Modality: CBCT
Slice 53 of 114
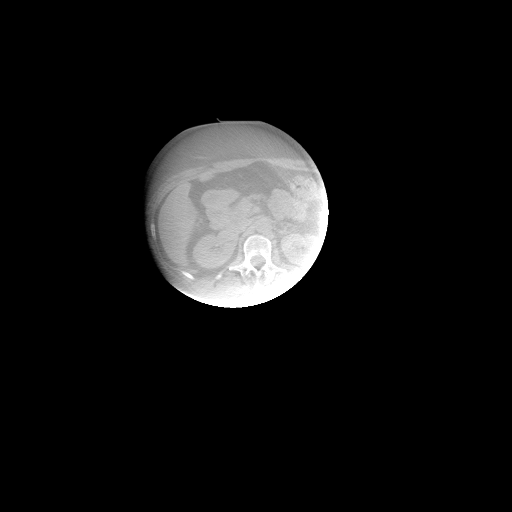